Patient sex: M
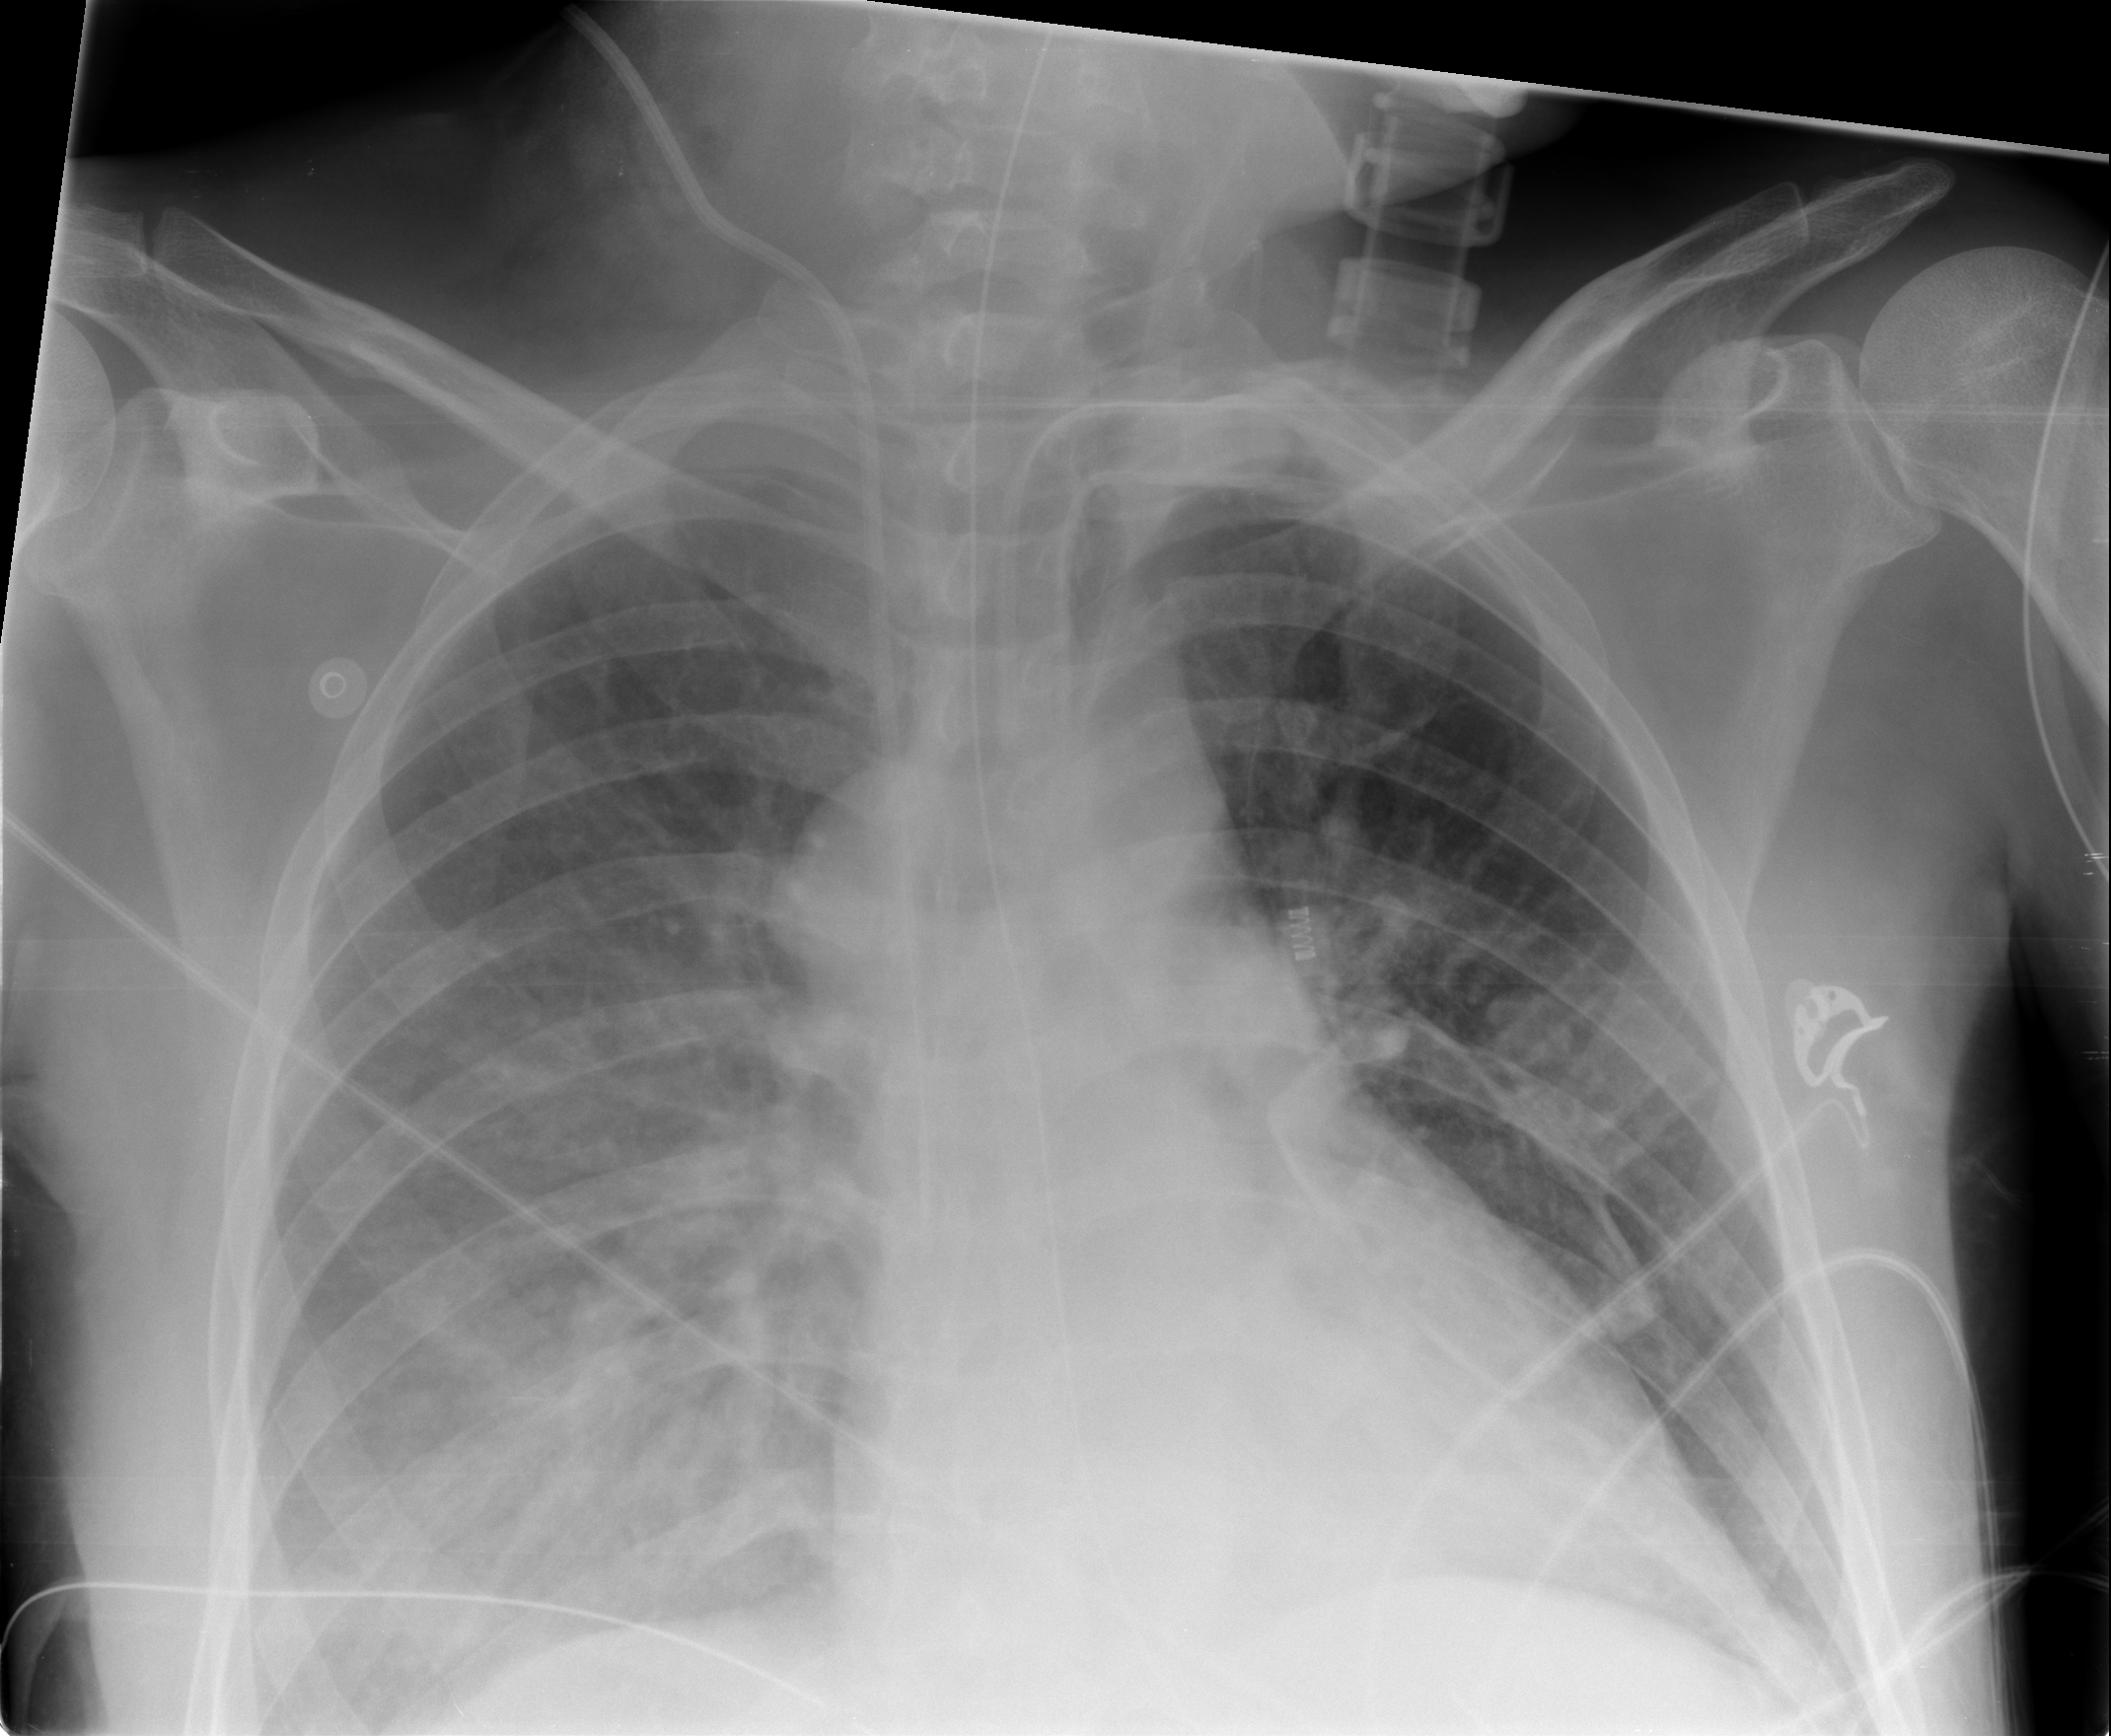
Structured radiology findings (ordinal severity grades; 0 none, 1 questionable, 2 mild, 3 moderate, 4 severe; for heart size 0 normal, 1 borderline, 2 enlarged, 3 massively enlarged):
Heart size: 1
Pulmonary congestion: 0
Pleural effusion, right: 2
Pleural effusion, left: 0
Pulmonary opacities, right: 2
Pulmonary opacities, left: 2
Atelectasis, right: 2
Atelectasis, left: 1